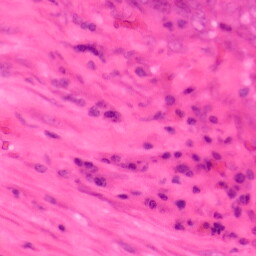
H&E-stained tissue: Colon